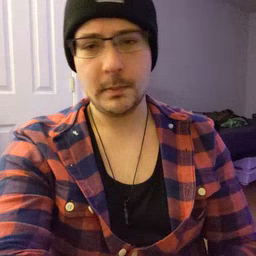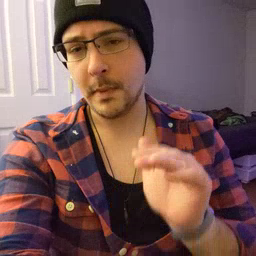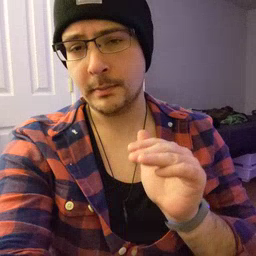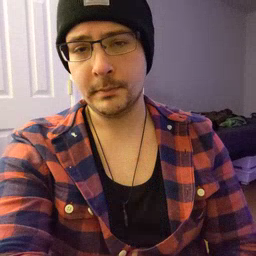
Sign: bye